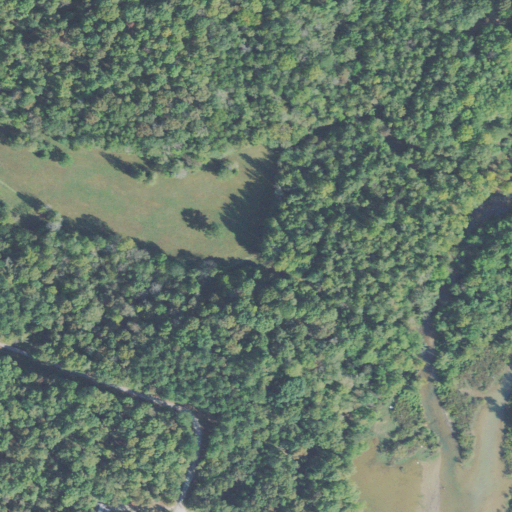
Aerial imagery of valley in Tennessee named Chalkbank Hollow containing deciduous forest, woody wetlands, mixed forest, open water, open development, evergreen forest, and pasture